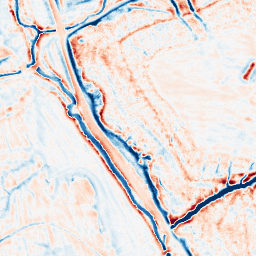
Category: edge_preserving
Decomposition family: bilateral
Decomposition parameters: d: 15
sigma_color: 100
sigma_space: 100
Upsampling method: quartic
Upsampling parameters: scale: 2
Upsampling scale: 2